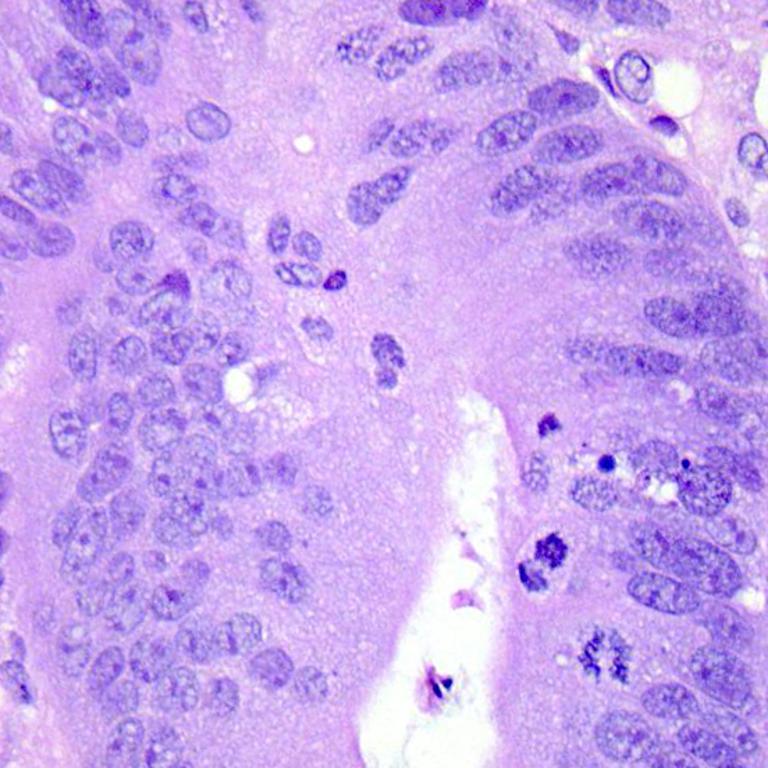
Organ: colon
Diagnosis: adenocarcinomas